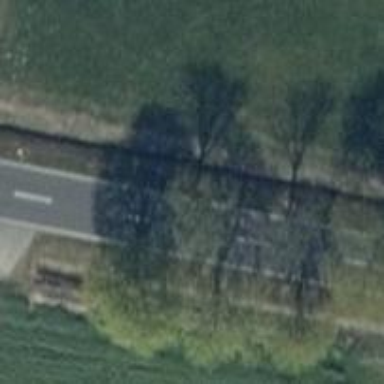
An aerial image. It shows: Row of deciduous broadleaved trees.